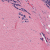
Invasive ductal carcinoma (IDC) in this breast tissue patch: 1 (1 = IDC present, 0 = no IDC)